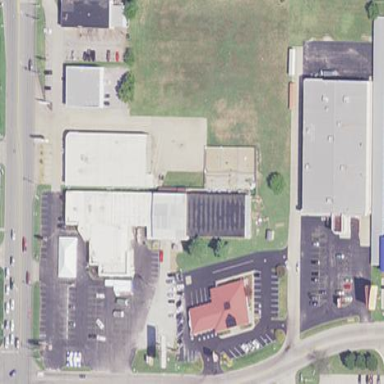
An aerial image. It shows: Retail building.